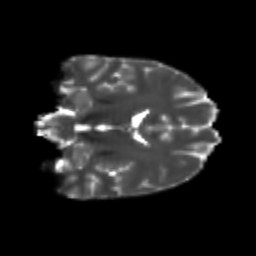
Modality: T2w
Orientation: coronal
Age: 22
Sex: female
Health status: healthy
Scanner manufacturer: philips
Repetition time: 7.386 s
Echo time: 0.08599 s